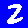
Digit: 2